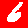
Digit: 6